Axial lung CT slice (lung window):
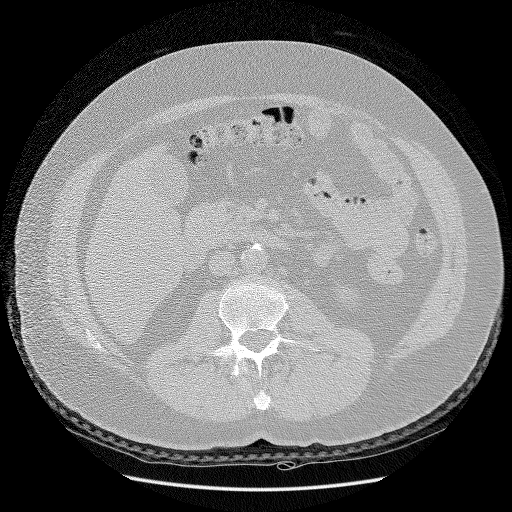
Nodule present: no